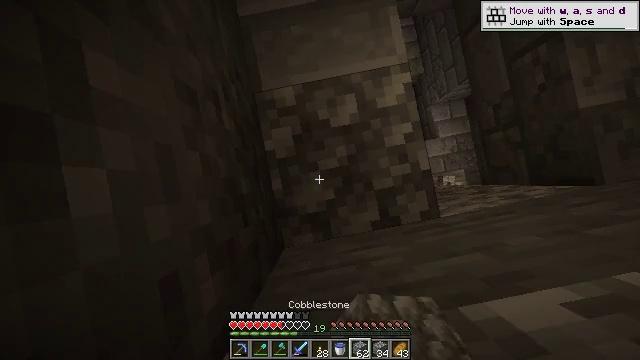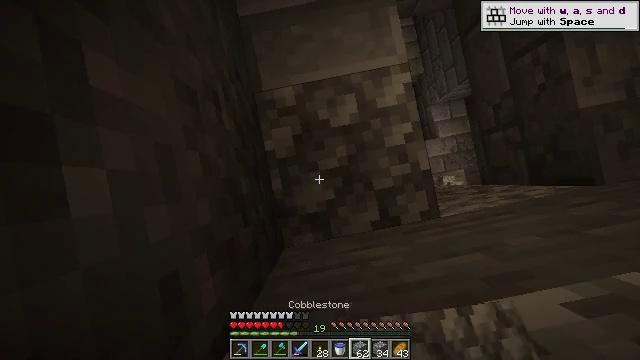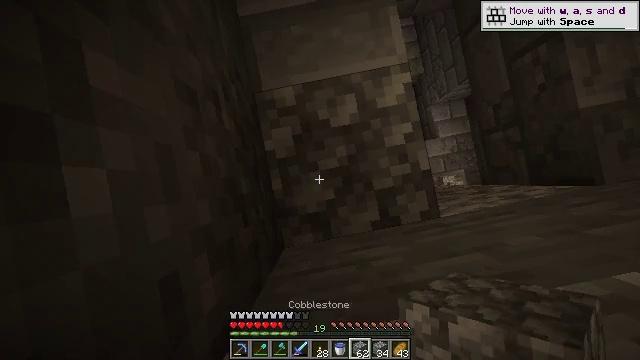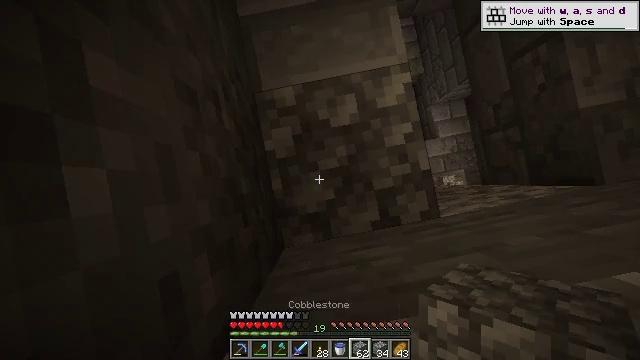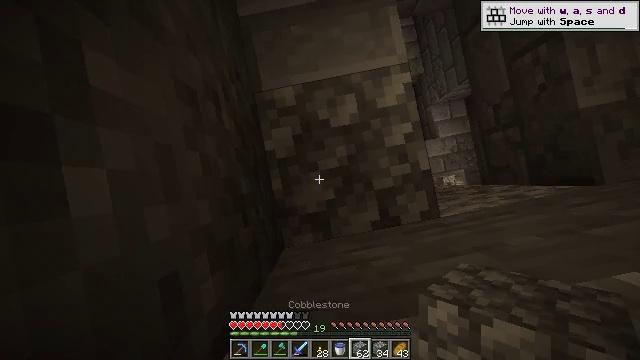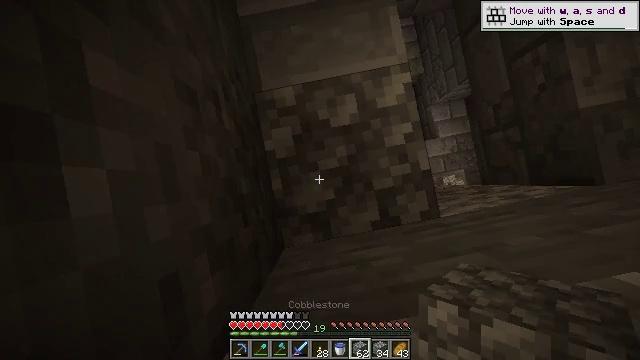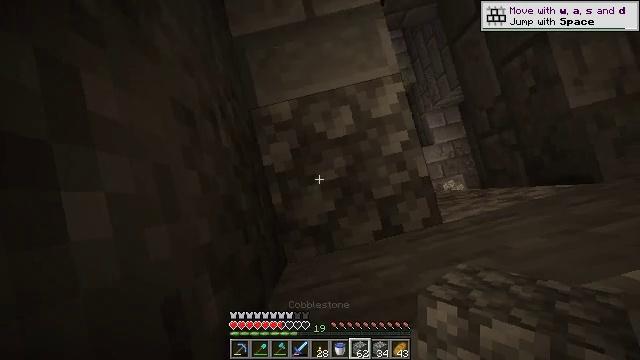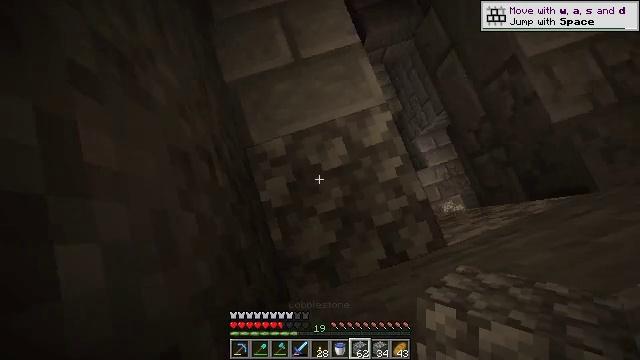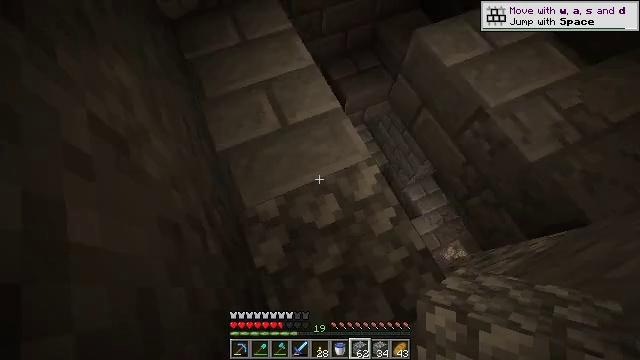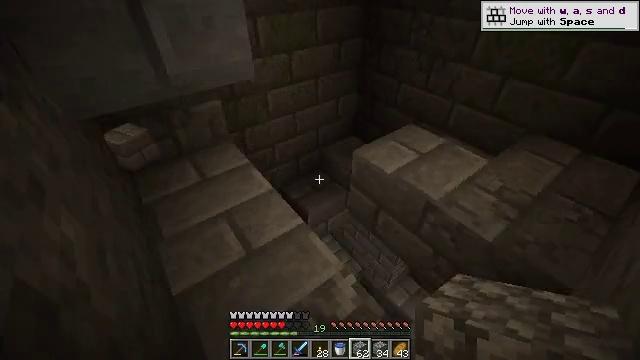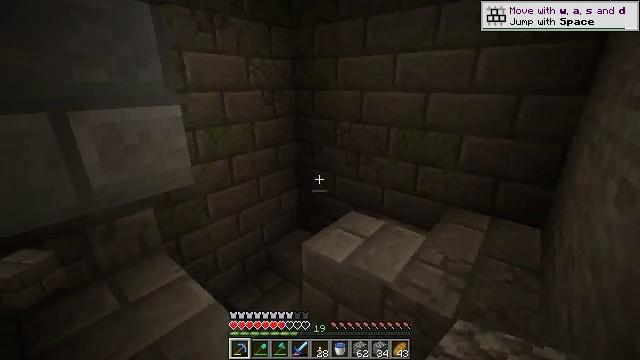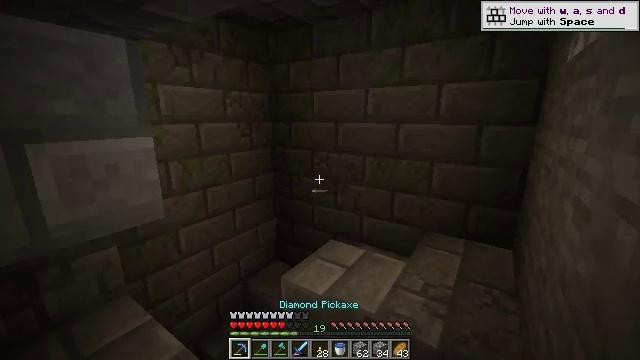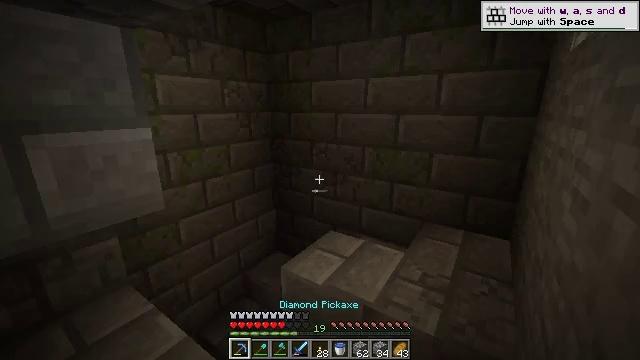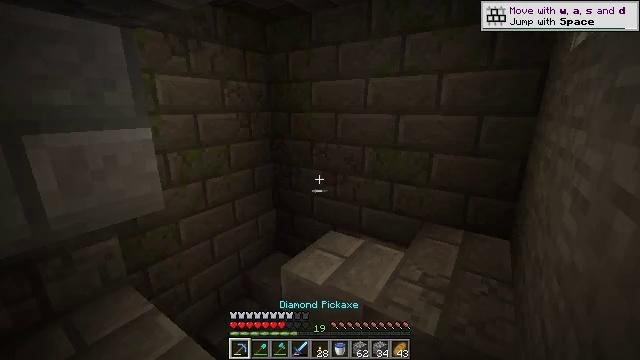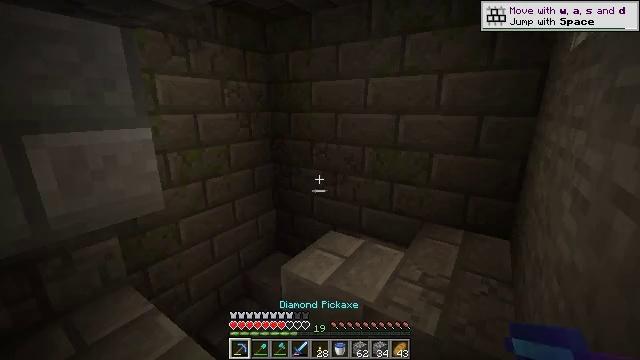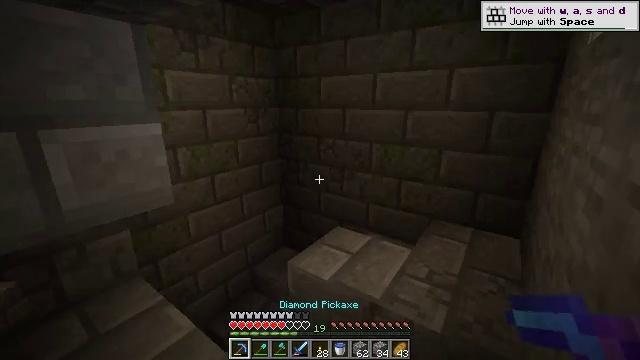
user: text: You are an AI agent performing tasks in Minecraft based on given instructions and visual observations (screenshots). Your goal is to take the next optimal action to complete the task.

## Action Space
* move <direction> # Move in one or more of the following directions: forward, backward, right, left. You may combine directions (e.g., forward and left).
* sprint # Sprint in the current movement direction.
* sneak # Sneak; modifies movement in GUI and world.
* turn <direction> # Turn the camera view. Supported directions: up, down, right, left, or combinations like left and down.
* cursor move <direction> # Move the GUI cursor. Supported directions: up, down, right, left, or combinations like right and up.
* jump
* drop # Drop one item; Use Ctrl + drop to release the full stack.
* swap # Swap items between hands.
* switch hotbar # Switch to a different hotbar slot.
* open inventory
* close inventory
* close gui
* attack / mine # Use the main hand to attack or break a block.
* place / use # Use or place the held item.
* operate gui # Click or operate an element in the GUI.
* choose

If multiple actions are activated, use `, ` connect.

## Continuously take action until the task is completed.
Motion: motion action
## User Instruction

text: Harvest the cracked stone bricks for building.
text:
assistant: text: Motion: attack / mine
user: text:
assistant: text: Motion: attack / mine
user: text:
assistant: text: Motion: attack / mine
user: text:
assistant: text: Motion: attack / mine
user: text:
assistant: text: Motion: attack / mine
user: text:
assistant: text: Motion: turn right and up, attack / mine
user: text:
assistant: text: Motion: turn right and up, attack / mine
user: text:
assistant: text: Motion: turn right and up, attack / mine
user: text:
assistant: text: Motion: turn right and up, attack / mine
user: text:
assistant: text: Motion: turn right and up, attack / mine, switch to hotbar 1
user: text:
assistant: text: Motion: turn right and up, attack / mine, switch to hotbar 1
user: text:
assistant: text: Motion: turn down, attack / mine, switch to hotbar 1
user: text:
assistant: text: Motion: attack / mine
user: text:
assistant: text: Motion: attack / mine
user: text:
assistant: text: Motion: turn left, attack / mine
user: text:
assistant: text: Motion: turn left and down, attack / mine
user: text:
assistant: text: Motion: turn right and up, attack / mine
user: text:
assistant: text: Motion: turn right and up, attack / mine
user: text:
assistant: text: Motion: turn right and up, attack / mine
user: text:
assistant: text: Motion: turn right and up, attack / mine
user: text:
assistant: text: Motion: turn right and up, attack / mine
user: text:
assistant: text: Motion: turn up, attack / mine
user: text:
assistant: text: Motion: attack / mine
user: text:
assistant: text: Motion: attack / mine
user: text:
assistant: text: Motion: attack / mine
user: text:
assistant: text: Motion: turn right and up, attack / mine
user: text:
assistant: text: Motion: turn right and up, attack / mine
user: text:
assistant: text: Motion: turn up, attack / mine
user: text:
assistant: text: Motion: turn up, attack / mine
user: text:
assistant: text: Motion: turn up, attack / mine